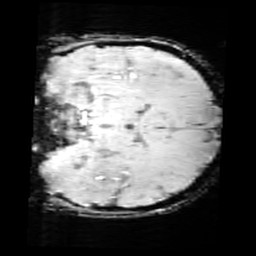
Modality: SWI
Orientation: coronal
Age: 12
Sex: male
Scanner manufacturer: siemens
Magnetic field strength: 3 T
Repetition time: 0.027 s
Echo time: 0.02 s